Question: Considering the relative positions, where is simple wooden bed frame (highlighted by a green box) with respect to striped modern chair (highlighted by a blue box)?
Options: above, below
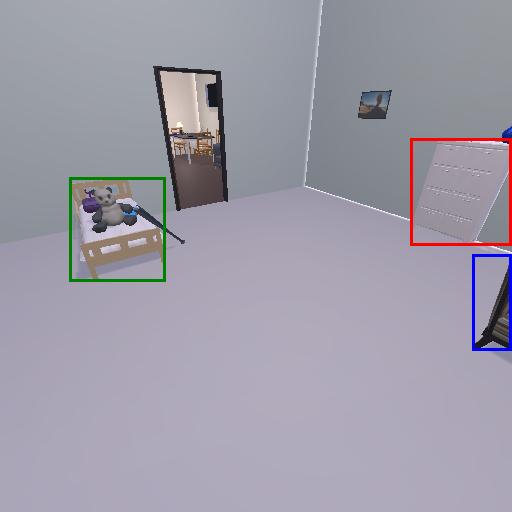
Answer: above